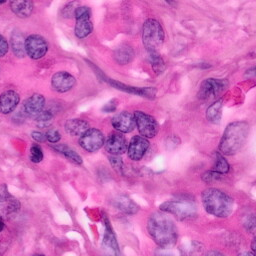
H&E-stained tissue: Pancreatic